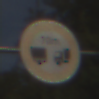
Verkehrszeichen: VerbotUnterschreitenMindestabstand
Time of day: MorningAfternoon
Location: Outdoor (Urban)
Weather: PartlyCloudy
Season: NotSpecified
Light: Natural